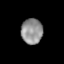
Tissue: lung
Cell type: T cells
Senescence score: 0.222
Nuclear area (px): 535
Mean DAPI intensity: 144.568